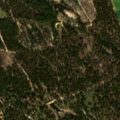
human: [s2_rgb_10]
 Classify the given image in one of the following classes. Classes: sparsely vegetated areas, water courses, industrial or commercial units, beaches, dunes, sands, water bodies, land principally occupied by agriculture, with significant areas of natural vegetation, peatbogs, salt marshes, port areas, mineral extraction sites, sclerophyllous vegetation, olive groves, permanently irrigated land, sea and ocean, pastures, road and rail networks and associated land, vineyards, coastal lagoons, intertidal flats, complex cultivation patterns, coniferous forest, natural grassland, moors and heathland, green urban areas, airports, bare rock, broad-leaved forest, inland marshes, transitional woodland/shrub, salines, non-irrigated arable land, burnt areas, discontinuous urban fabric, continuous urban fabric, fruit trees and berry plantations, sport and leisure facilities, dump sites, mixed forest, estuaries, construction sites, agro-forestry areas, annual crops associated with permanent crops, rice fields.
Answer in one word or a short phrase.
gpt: non-irrigated arable land, agro-forestry areas, broad-leaved forest, coniferous forest, transitional woodland/shrub